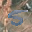
Label: 5